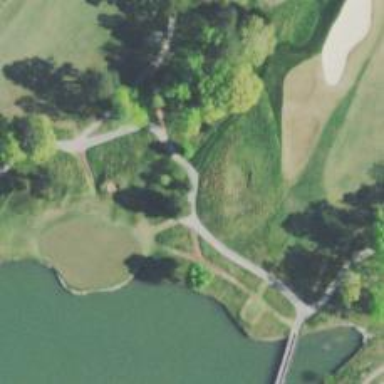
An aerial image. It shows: Service road designated as golf cart path.